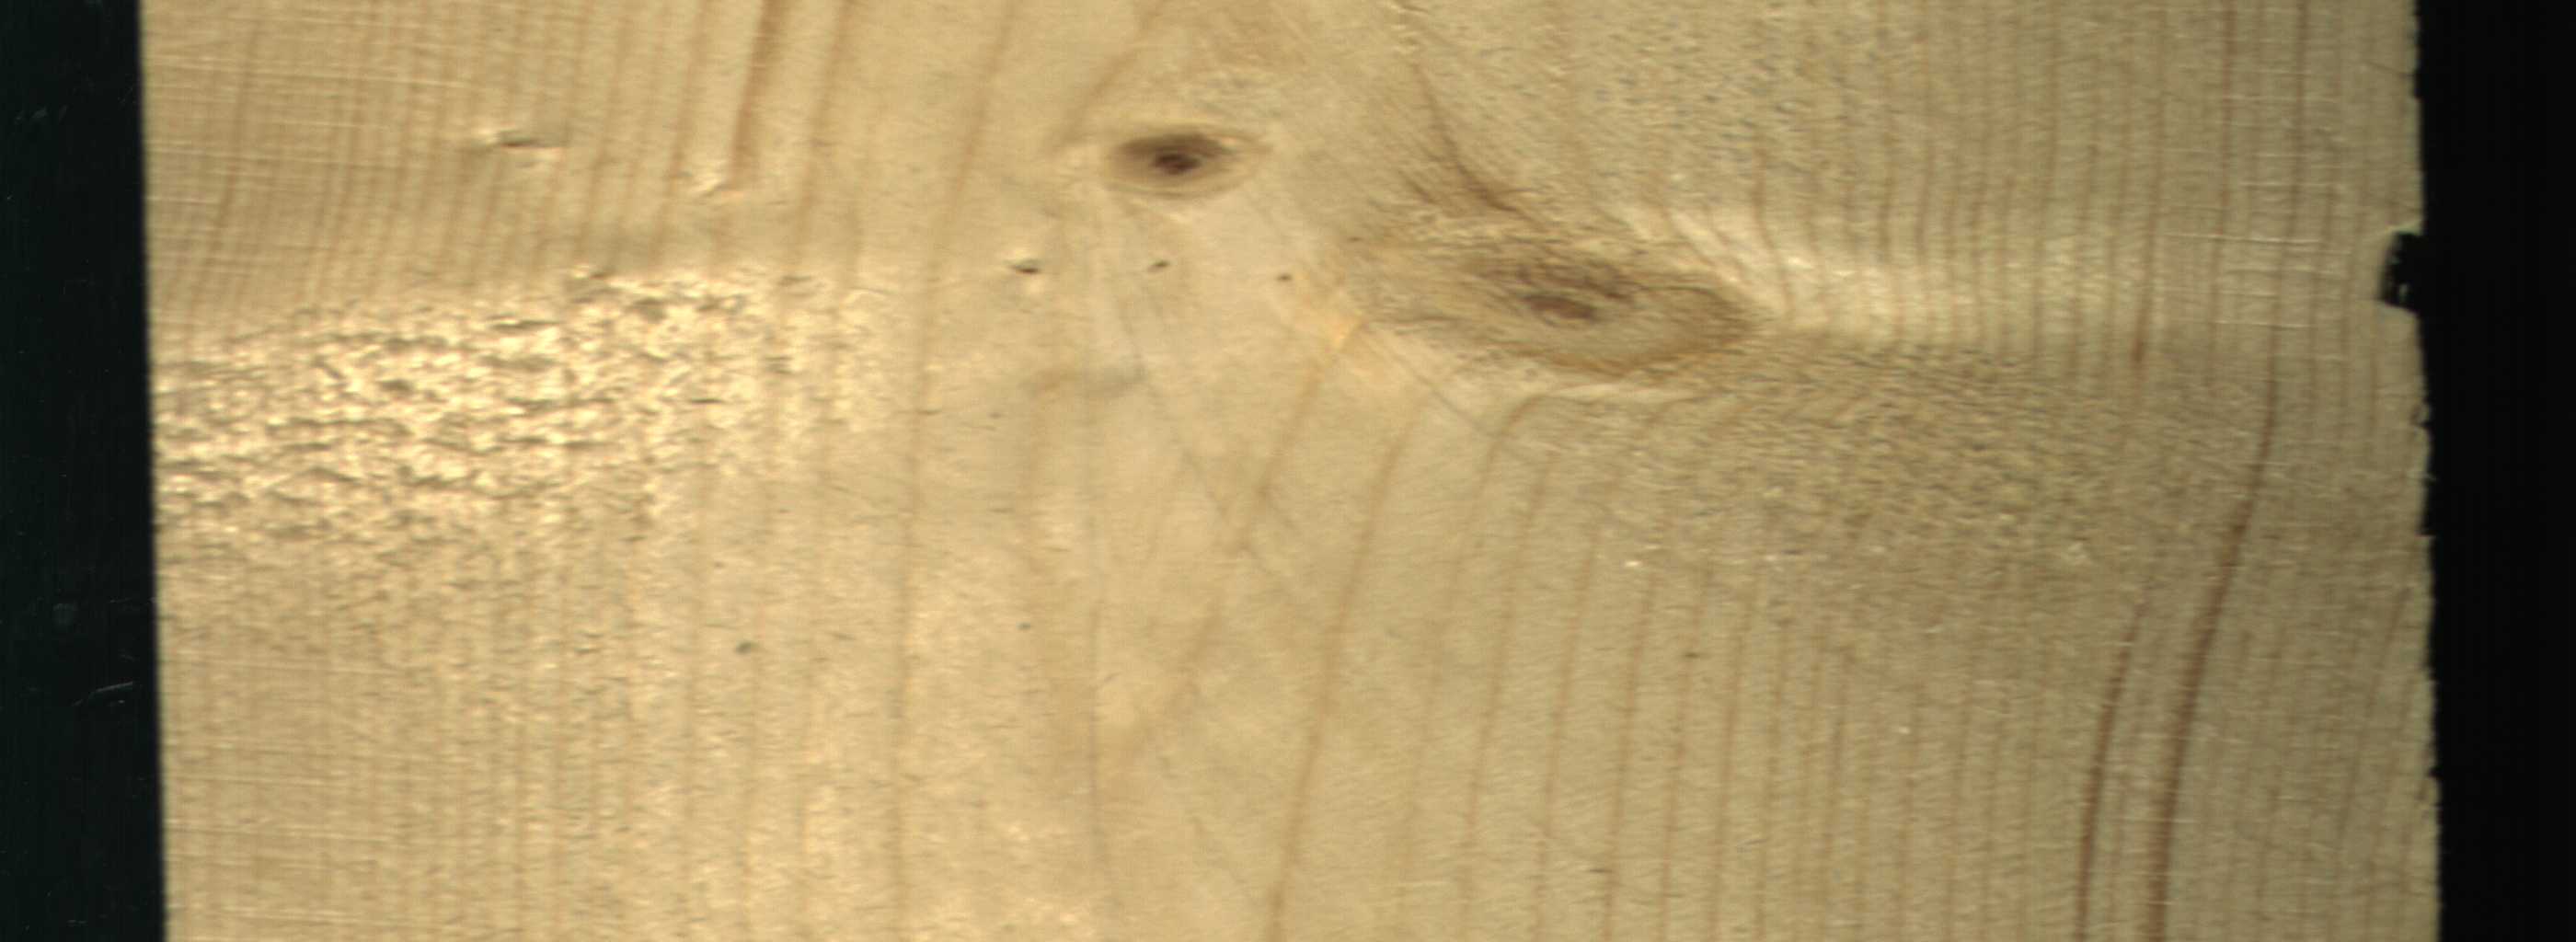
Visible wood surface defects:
Live_Knot
Live_Knot